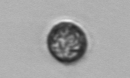
Label: Dinophyceae